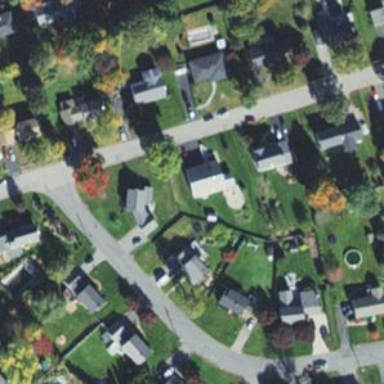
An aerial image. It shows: Driveway.